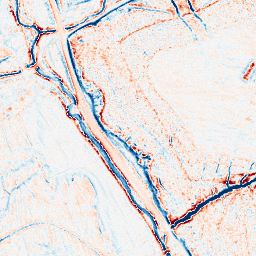
Category: classical
Decomposition family: gaussian
Decomposition parameters: sigma: 2
Upsampling method: regularized
Upsampling parameters: scale: 4
lambda_reg: 0.01
Upsampling scale: 4